Question: I have a jquery ui accordion that was I was help to develop on here, the majority works fine but when you mouse in and out a few times it gets stuck, see screen shot below:
<URL>
and here is the fiddle: <URL>

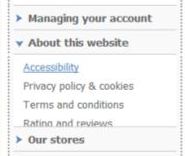
Answer: I hope it will work
See <URL> it works fine now without any stuck...
'''
$(function() {
$( "#accordion" ).accordion({
event: 'click',
collapsible: true,
active: false,
autoHeight: false,
icons: {
"header": "closedacc",
"headerSelected": "openacc"
}
}).on('mouseleave', function() {
$(this).accordion( "option", "active", false );
}).children('li').on('mouseenter', function() {
$(this).find('h3').trigger('click');
});
});
'''
'''
$(function() {
$( "#accordion" ).accordion({
event: 'click',
collapsible: true,
active: false,
autoHeight: false,
icons: {
"header": "closedacc",
"headerSelected": "openacc"
}
}).children('li').on('mouseenter', function() {
$(this).find('h3').trigger('click');
});
});
'''
Actually I think 'mouseleave' and 'mouseenter' events were creating some kind of bottle neck situation so I removed one :P